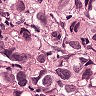
Metastatic tissue present: yes